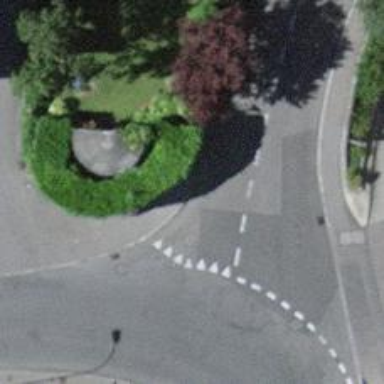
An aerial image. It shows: Kerb barrier.